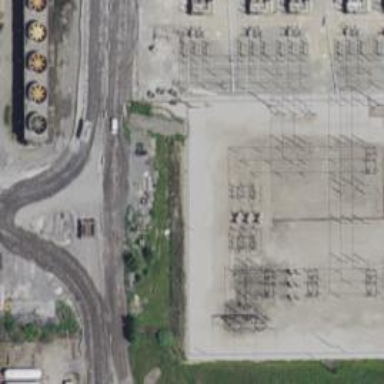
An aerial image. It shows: Switch used for power control.